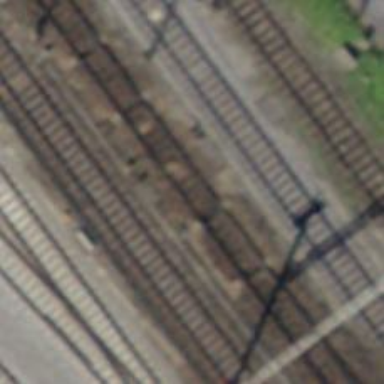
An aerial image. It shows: Railway switch.